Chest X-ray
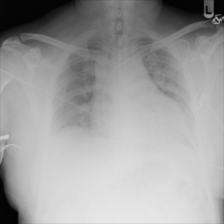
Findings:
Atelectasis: negative
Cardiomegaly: negative
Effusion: negative
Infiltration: negative
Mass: negative
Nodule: negative
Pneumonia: negative
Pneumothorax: negative
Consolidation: negative
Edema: negative
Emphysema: negative
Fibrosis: negative
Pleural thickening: negative
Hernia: negative